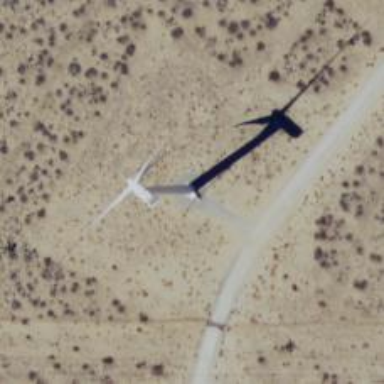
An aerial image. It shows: Wind generator with horizontal axis. The wind turbine is from Vestas.